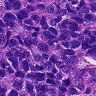
Metastatic tissue present: yes